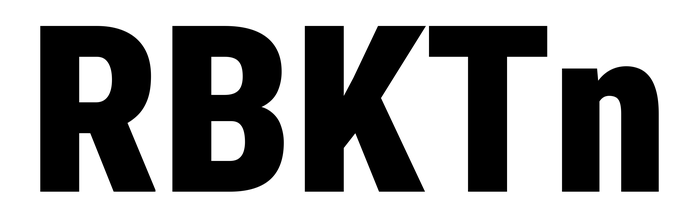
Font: Roboto_Condensed_Black